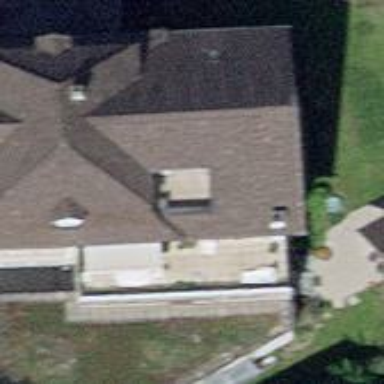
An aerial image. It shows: Building with hipped roof design.